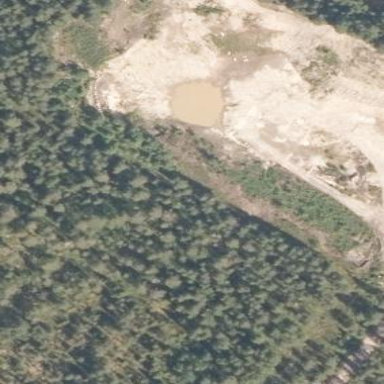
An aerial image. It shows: Quarry area.